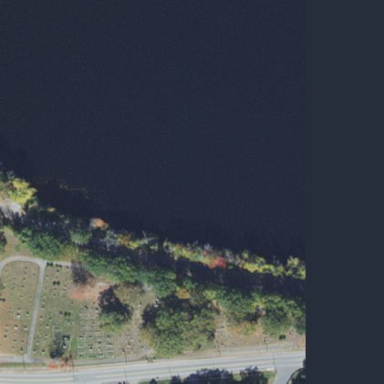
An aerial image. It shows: Cemetery with graves.